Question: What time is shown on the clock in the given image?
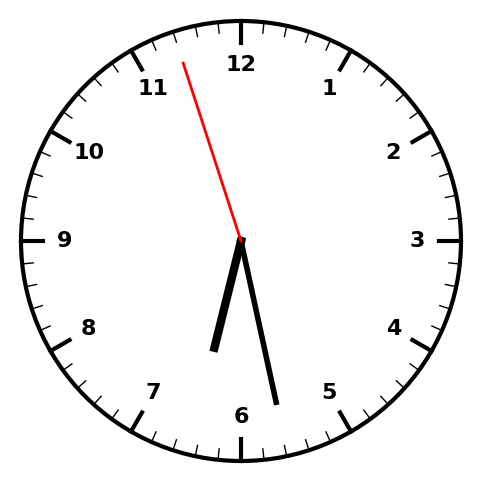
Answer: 06:27:57